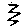
Label: zigzag